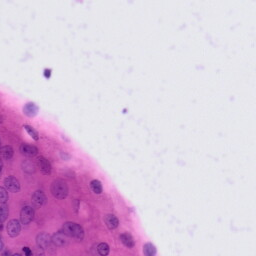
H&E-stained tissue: Tonsil